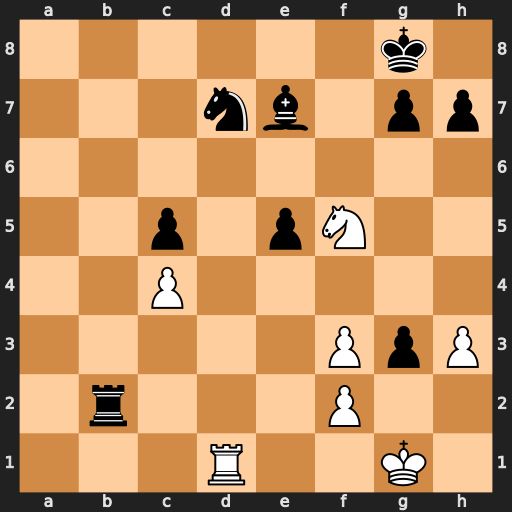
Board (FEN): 6k1/3nb1pp/8/2p1pN2/2P5/5PpP/1r3P2/3R2K1
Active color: w
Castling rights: -
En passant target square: -
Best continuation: Nxe7+ Kf7 Rxd7